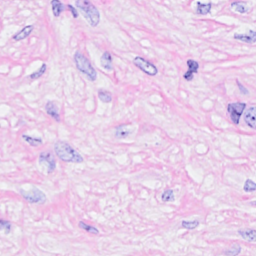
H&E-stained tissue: Breast